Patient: sex F, age 33
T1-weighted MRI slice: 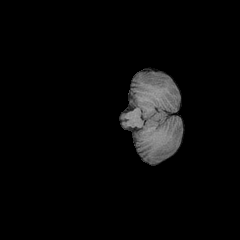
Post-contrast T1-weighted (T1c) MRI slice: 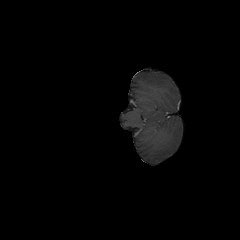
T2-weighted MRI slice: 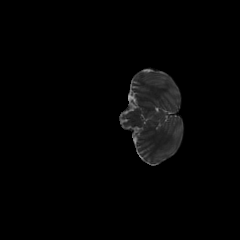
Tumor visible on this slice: no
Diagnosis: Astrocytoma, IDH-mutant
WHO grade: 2